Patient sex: M
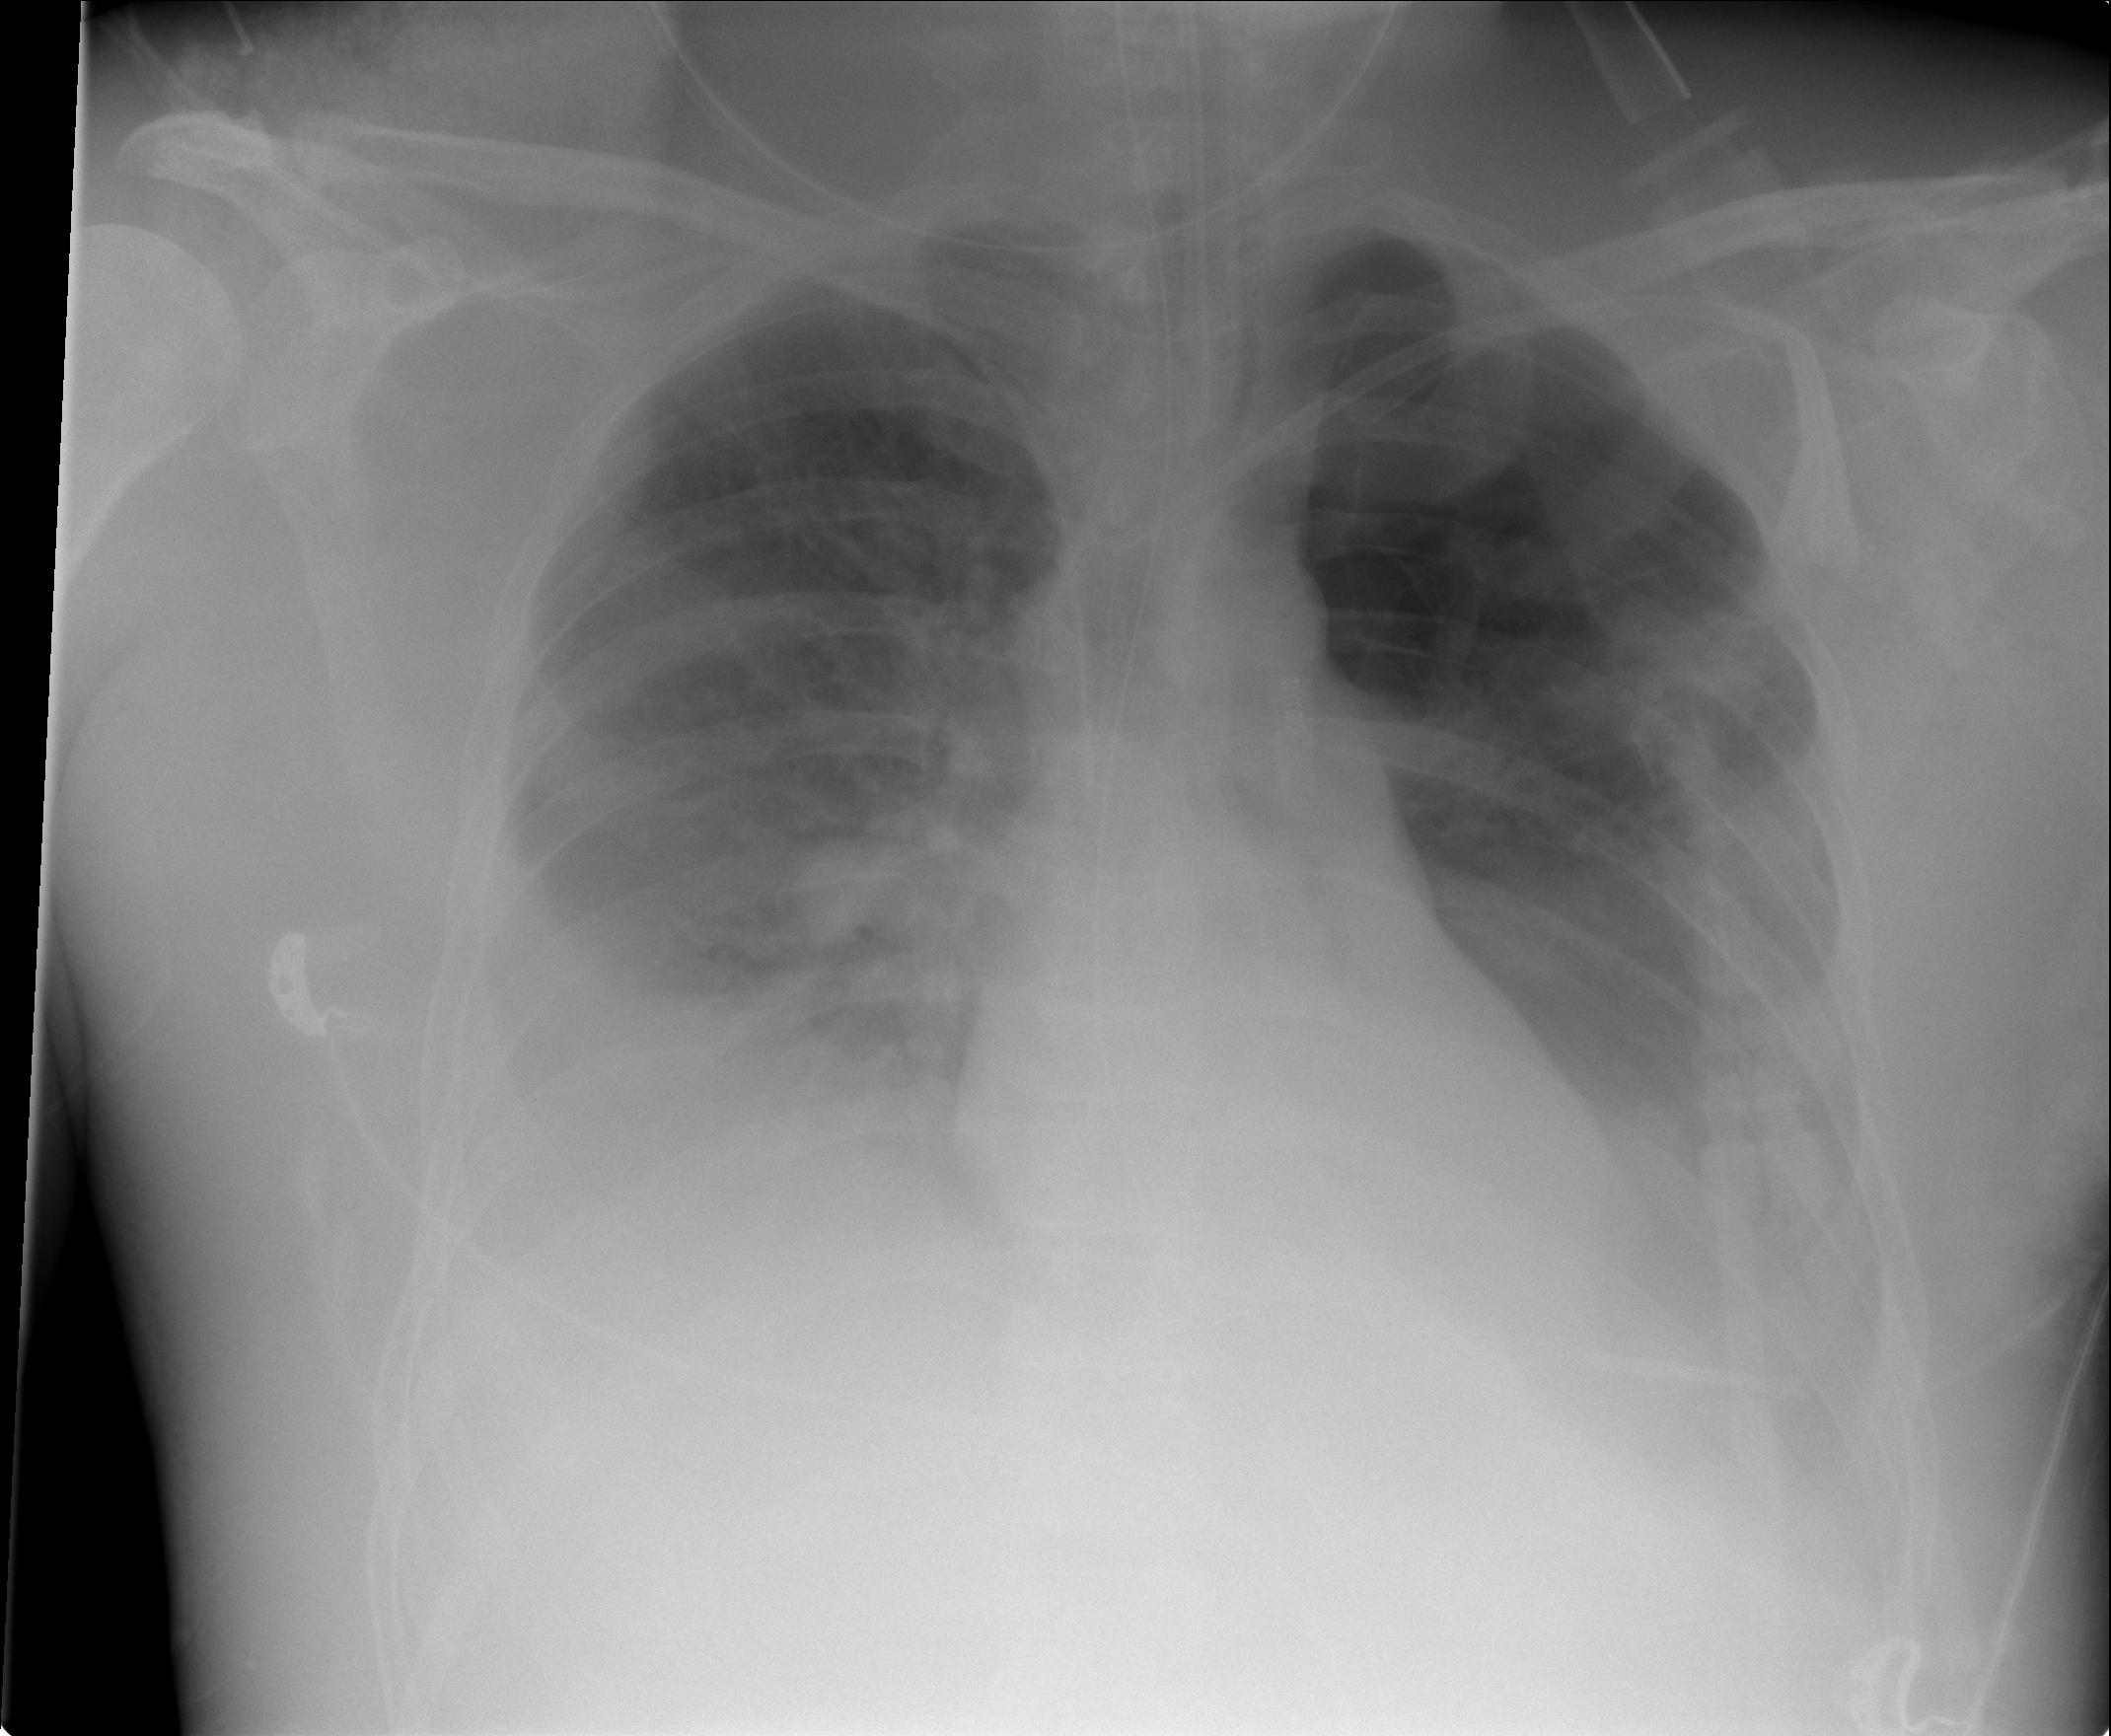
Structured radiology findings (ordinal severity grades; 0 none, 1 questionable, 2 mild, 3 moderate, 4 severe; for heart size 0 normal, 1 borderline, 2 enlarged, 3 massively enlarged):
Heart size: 0
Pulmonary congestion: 2
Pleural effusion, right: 3
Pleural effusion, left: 3
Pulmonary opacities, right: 0
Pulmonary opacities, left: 0
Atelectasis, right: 3
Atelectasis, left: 2